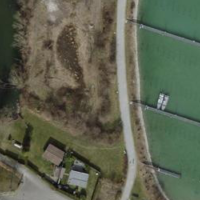
EUNIS habitat code: 25
Species observed at this site:
Enallagma cyathigerum
Euphorbia cyparissias
Orthetrum cancellatum